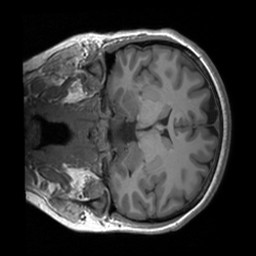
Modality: T1w
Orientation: coronal
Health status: healthy
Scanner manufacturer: siemens
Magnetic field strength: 3 T
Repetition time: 1.9 s
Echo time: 0.00226 s